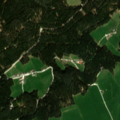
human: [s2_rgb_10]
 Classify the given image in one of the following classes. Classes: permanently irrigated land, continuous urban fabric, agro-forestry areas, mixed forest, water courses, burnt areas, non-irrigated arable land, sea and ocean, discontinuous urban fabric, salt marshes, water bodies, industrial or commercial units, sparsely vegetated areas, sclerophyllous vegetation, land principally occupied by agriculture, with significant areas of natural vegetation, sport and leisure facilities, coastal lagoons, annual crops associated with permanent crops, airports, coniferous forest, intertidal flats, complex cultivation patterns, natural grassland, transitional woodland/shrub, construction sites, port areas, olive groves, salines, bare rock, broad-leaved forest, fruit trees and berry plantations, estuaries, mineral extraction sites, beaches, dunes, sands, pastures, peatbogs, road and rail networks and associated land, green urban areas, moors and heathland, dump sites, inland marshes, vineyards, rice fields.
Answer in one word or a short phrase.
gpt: discontinuous urban fabric, pastures, coniferous forest